Interaction volume radius: 5 \u00c5
Interaction volume height: 20 \u00c5
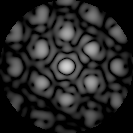
Disorder parameter: 0.2555